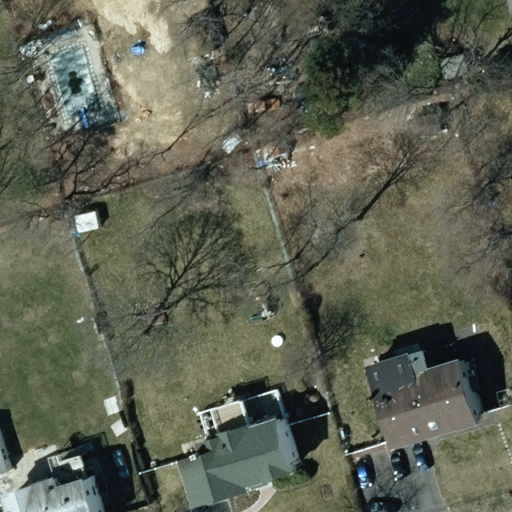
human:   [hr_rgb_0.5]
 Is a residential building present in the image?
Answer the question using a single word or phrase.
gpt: yes

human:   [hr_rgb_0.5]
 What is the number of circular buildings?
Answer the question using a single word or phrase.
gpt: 0

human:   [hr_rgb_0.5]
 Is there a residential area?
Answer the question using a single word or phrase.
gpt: yes

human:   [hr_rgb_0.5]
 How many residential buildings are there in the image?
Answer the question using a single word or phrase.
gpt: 3

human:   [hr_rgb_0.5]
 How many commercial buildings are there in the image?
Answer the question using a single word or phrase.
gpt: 0

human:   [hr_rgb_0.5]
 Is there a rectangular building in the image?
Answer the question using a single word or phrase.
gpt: yes

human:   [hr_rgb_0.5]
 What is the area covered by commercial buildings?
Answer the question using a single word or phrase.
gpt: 0m2

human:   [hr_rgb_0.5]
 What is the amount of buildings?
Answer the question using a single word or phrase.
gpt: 5

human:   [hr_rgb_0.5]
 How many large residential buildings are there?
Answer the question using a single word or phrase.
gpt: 0

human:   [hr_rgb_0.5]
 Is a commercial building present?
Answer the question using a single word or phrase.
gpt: no

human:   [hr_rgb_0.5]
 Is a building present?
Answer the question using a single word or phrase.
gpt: yes

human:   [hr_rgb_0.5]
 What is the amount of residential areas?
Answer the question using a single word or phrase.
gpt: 1

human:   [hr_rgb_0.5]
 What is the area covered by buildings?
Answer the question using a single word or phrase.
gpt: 954m2

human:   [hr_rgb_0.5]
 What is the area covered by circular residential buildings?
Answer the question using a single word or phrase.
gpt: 0m2

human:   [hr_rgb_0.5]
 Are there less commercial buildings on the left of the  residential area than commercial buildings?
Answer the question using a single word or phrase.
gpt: no

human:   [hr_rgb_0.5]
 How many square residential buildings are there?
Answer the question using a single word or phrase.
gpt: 0

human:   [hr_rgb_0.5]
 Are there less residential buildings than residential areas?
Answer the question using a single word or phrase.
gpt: no

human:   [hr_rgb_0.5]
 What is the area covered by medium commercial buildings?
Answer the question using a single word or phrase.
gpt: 0m2

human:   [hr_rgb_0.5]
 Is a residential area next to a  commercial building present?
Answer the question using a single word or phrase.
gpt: no

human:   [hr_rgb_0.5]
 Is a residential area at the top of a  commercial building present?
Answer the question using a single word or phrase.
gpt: no

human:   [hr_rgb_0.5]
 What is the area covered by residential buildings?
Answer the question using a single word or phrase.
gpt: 846m2

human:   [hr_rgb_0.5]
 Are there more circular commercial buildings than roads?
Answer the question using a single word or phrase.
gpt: no

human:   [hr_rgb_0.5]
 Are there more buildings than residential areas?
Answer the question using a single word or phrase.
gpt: yes

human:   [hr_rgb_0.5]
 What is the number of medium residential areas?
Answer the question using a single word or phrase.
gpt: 0

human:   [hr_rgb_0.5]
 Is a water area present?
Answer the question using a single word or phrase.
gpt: no

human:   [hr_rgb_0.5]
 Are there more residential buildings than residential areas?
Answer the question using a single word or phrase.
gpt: yes

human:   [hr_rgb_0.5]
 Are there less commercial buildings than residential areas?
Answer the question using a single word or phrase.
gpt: yes

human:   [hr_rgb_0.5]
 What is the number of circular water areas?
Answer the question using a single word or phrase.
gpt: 0

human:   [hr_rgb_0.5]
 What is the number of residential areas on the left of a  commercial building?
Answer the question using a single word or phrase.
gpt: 0

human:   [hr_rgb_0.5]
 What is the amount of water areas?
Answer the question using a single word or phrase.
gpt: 0

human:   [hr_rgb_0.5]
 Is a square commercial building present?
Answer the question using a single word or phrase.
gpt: no

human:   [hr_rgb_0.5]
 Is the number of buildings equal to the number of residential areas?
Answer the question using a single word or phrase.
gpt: no

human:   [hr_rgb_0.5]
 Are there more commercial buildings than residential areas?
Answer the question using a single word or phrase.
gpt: no

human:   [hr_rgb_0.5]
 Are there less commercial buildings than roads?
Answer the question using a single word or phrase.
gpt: no

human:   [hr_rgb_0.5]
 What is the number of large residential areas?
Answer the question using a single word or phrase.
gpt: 1

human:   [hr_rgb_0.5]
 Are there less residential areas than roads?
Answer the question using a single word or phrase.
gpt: no

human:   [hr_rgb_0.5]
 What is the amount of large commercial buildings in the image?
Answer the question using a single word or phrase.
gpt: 0

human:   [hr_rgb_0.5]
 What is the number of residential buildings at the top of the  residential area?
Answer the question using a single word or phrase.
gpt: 0

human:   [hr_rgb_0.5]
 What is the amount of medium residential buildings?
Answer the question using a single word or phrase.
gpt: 3

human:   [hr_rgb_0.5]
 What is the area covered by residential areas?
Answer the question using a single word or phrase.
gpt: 10619m2

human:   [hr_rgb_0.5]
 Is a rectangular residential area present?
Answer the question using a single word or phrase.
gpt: yes

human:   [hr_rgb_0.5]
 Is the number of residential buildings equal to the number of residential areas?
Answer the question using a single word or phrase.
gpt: no

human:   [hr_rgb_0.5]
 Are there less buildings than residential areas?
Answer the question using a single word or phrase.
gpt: no

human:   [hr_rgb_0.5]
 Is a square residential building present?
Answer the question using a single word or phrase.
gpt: no

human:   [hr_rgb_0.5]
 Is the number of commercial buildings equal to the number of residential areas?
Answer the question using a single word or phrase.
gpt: no

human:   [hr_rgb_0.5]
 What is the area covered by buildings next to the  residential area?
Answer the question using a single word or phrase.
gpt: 954m2

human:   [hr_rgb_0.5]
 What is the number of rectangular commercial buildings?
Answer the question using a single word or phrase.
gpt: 0

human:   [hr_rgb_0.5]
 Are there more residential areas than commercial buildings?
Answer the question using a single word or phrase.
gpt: yes

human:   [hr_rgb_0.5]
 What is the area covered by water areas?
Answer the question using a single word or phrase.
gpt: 0m2

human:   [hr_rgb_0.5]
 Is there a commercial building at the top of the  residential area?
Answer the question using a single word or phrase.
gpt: no

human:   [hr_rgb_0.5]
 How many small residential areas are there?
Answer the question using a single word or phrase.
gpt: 0

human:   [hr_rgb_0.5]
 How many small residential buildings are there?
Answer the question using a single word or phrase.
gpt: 0

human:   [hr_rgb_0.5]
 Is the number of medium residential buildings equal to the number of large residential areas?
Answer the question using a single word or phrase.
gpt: no

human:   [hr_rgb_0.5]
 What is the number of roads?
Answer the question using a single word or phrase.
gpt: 0

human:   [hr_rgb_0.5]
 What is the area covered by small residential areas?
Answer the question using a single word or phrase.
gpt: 0m2

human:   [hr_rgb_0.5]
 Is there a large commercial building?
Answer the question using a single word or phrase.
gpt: no

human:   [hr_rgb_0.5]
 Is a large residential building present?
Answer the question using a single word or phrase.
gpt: no

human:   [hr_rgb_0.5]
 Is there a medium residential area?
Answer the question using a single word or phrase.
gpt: no

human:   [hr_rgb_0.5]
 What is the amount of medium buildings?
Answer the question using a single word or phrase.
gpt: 3

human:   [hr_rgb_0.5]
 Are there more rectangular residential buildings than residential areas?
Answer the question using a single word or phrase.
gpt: yes

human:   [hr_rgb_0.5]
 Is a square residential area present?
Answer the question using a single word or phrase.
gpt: no

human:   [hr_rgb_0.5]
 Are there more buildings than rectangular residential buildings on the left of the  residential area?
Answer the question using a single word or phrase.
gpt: yes

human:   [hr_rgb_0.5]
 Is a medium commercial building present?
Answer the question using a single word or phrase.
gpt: no

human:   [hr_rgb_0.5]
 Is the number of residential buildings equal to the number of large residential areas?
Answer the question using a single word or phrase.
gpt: no